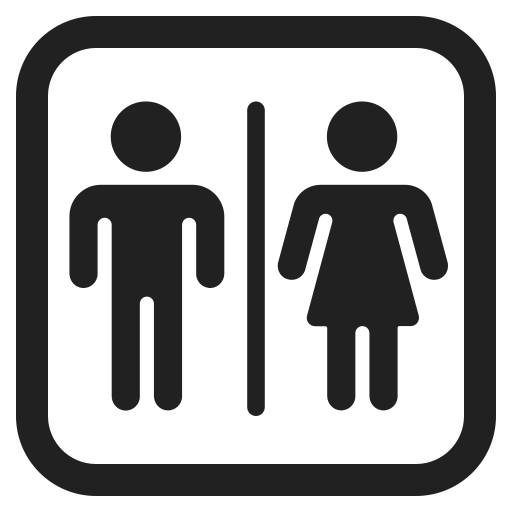
restroom high contrast